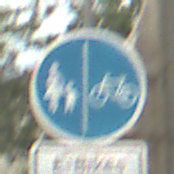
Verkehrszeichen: GetrennterRadUndGehwegRadwegRechts
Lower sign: BesondereFahrzeugeUndTransportgueter13
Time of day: MorningAfternoon
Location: Outdoor (Suburban)
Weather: PartlyCloudy
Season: NotSpecified
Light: Natural